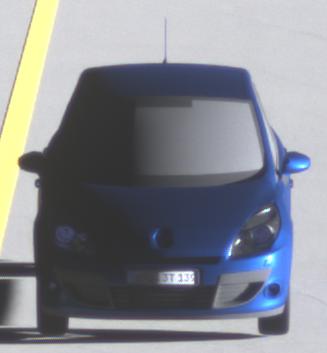
Make: Renault
Model: Scénic 1.6 16V 110
Detailed model: Scénic (III)
Model produced from: 2009/06
Model produced until: 2010/08
Doors: 5
Color: blue
Road condition: dry road
Daytime: sunrise or sunset
Contrast: high contrast